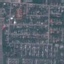
Land use / land cover class: Residential